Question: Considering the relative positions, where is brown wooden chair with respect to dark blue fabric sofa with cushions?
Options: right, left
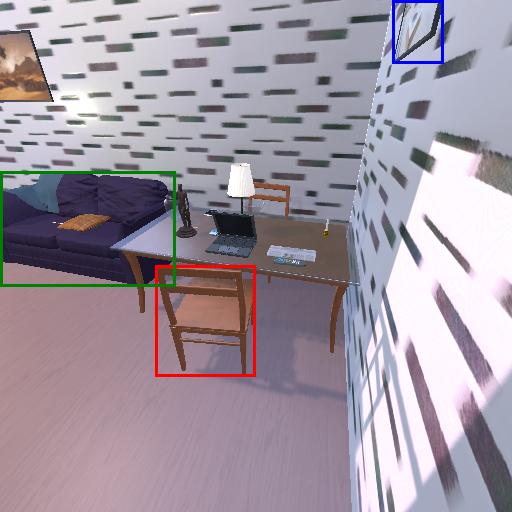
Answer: right